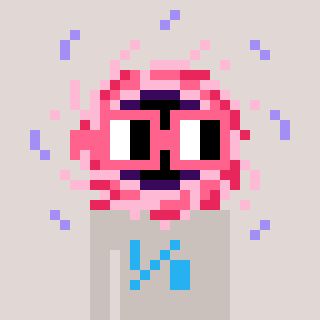
a pixel art character with square pink glasses, a blackhole-shaped head and a foggrey-colored body on a warm background